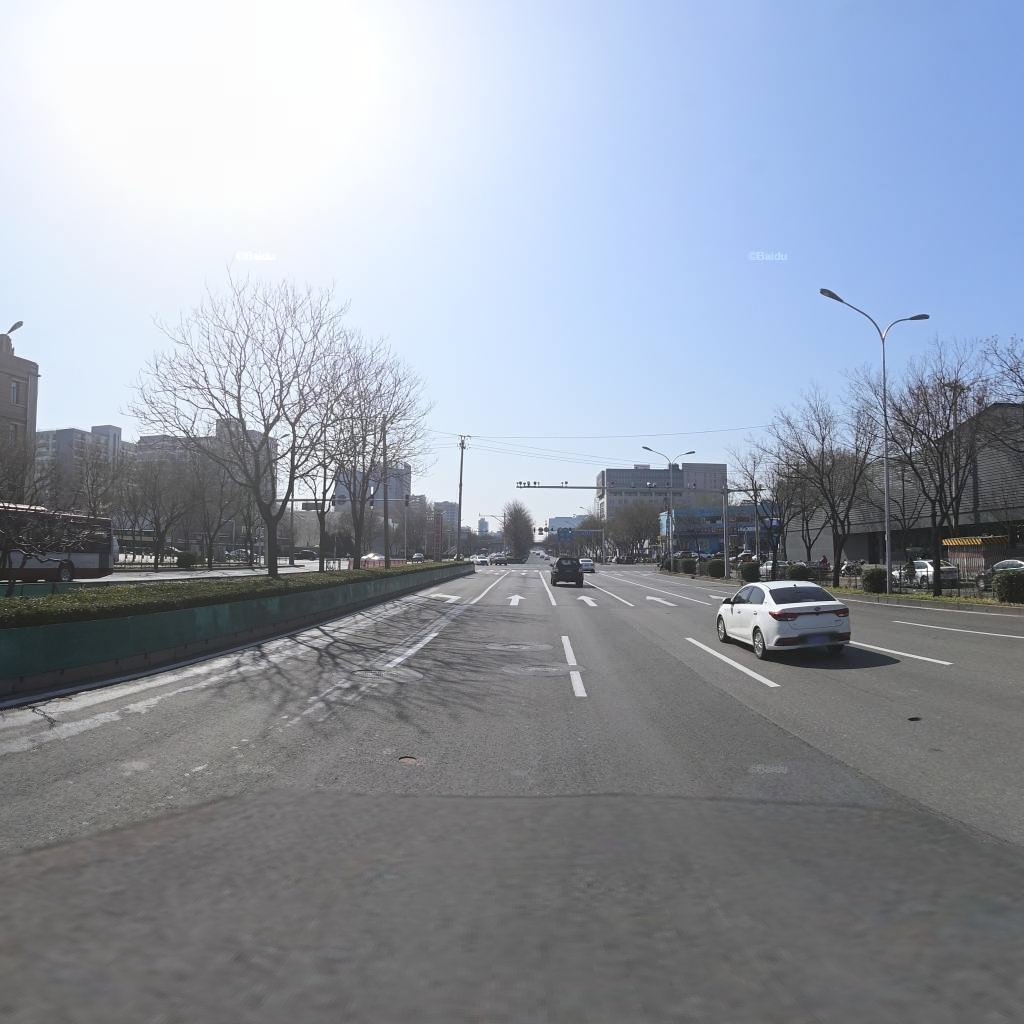
Region: Haidian
Road damage annotations: longitudinal crack, longitudinal crack, pothole, pothole, manhole cover, manhole cover, manhole cover